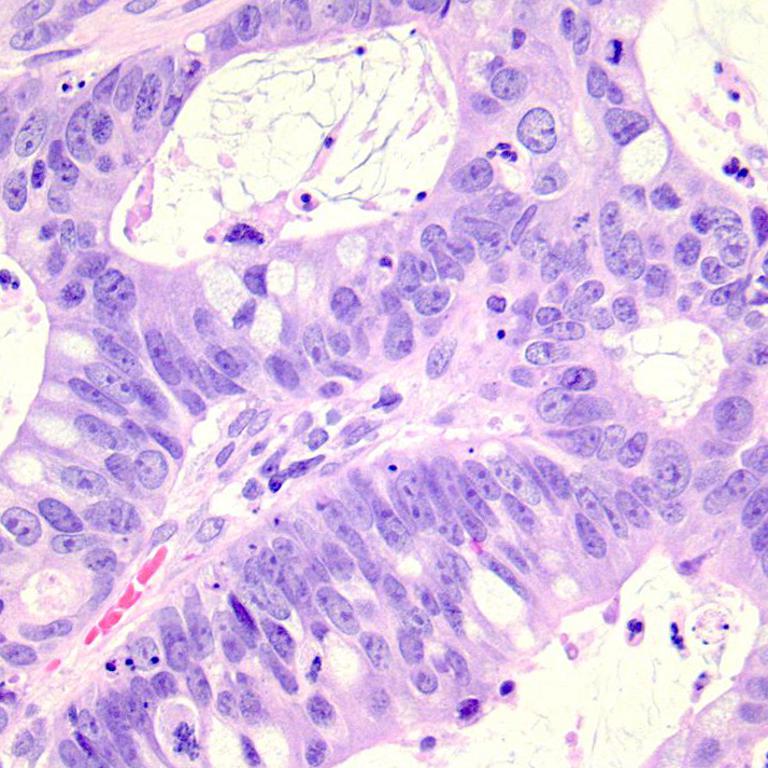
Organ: colon
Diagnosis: adenocarcinomas